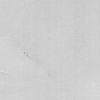
Atmospheric dust classification: not_dusty